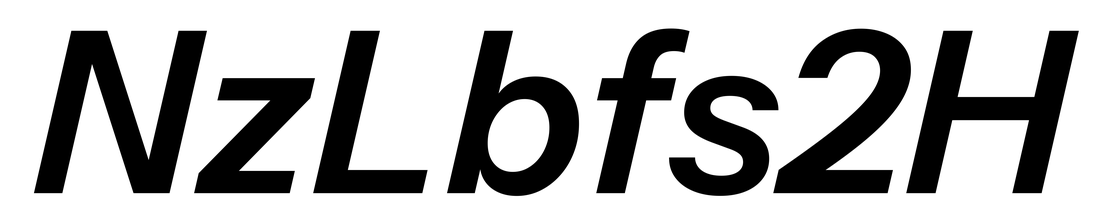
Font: InstrumentSans-Italic_SemiBold_Italic